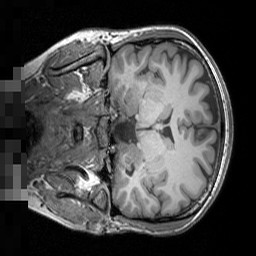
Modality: T1w
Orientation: coronal
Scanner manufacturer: siemens
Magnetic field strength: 3 T
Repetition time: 1.5 s
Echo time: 0.00291 s